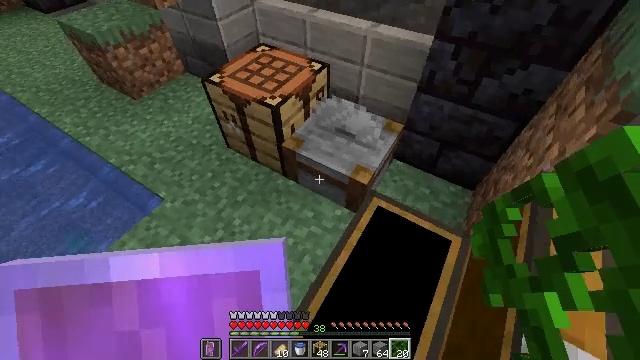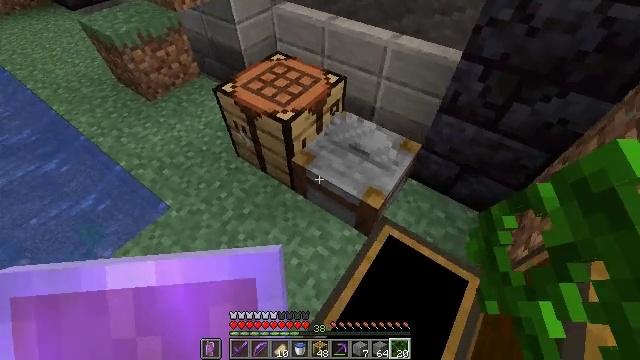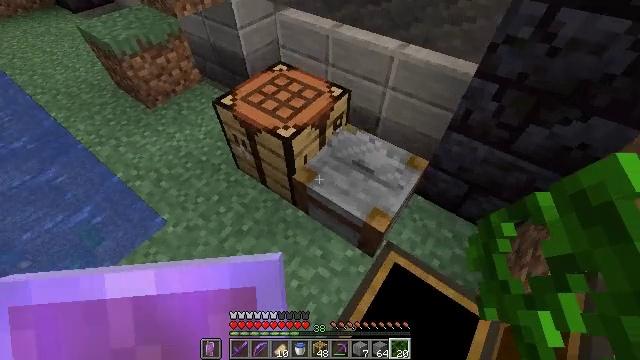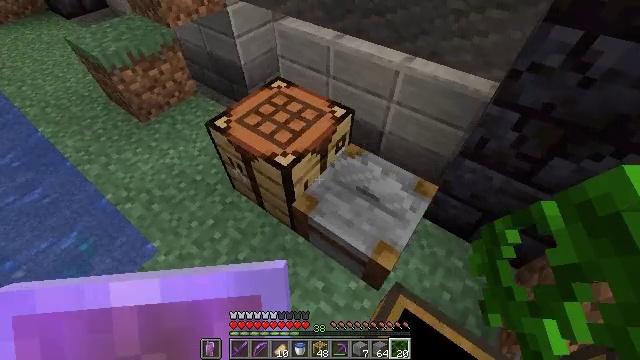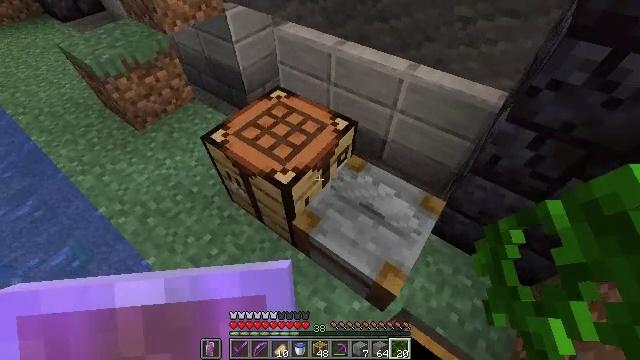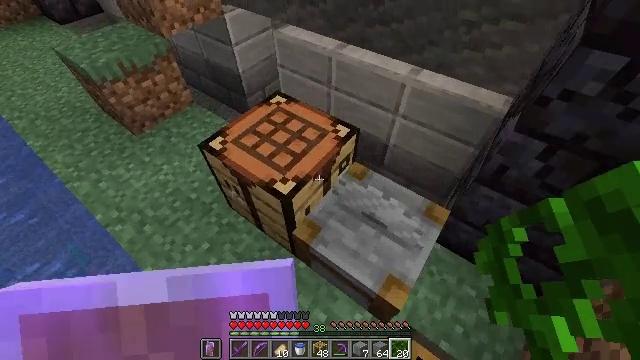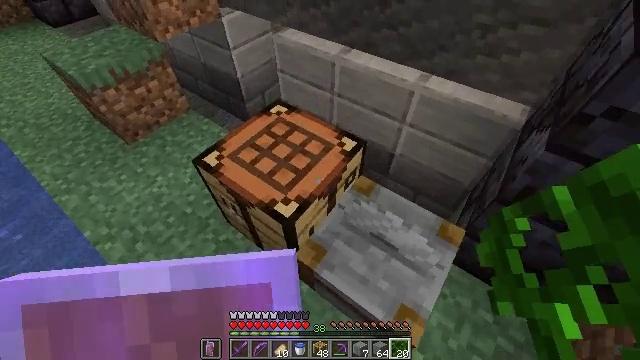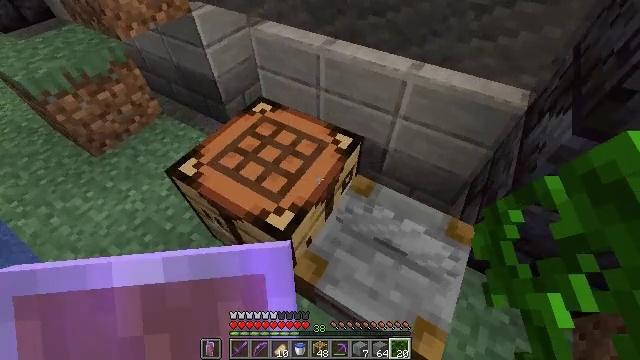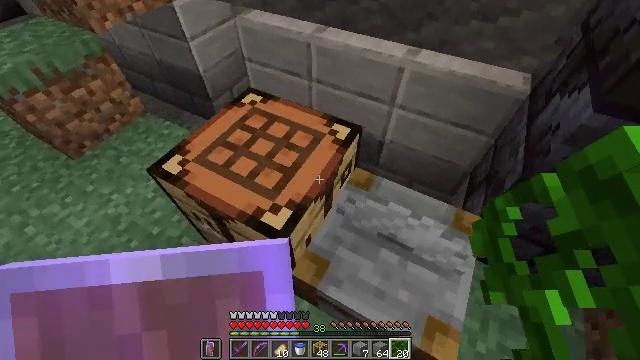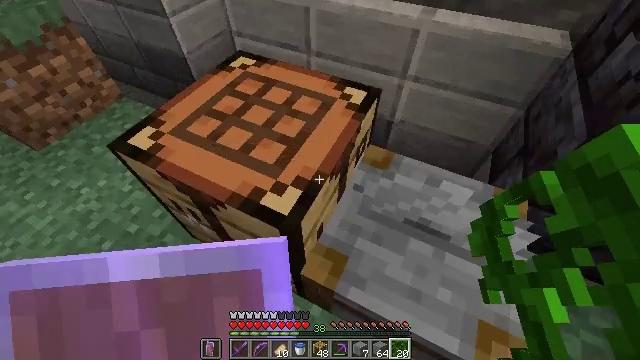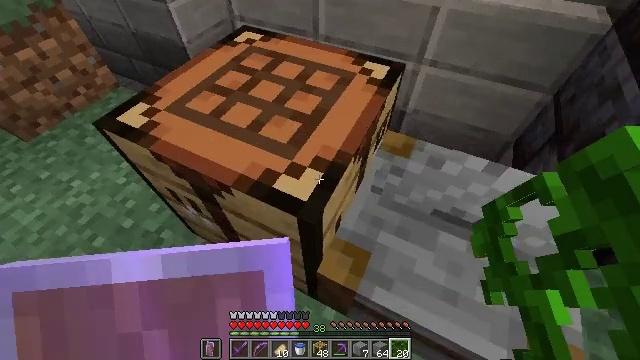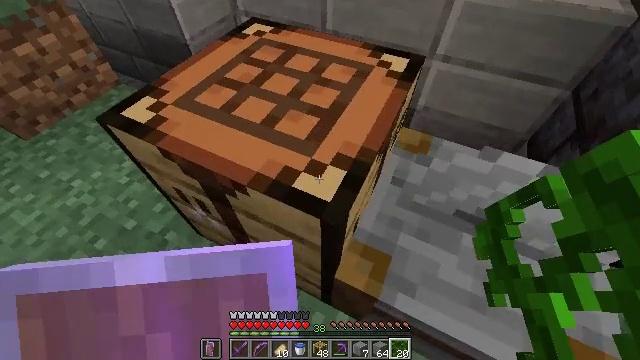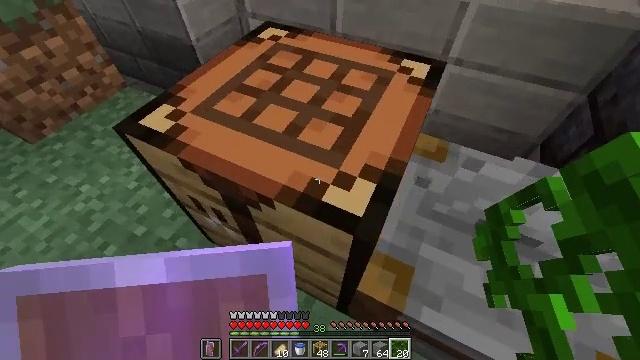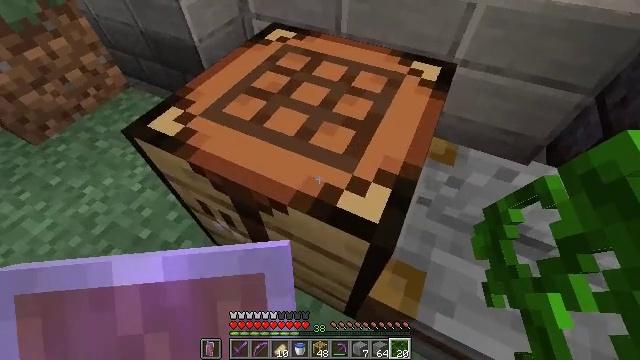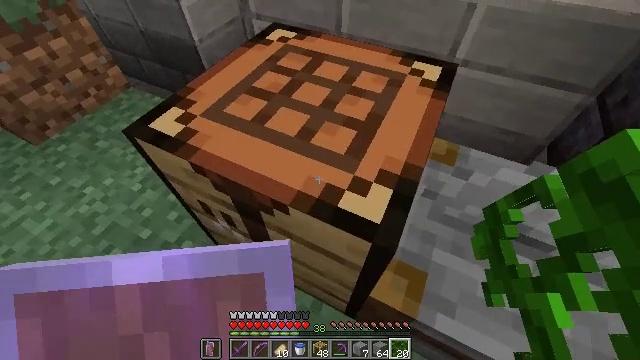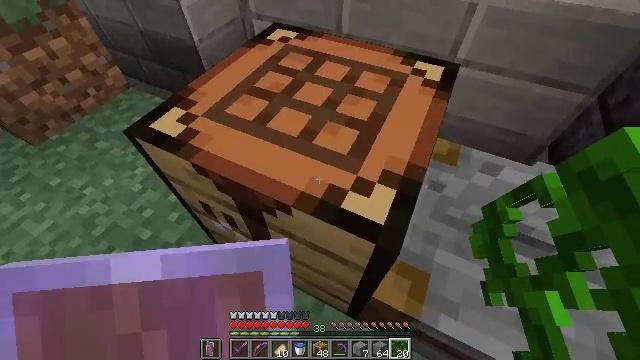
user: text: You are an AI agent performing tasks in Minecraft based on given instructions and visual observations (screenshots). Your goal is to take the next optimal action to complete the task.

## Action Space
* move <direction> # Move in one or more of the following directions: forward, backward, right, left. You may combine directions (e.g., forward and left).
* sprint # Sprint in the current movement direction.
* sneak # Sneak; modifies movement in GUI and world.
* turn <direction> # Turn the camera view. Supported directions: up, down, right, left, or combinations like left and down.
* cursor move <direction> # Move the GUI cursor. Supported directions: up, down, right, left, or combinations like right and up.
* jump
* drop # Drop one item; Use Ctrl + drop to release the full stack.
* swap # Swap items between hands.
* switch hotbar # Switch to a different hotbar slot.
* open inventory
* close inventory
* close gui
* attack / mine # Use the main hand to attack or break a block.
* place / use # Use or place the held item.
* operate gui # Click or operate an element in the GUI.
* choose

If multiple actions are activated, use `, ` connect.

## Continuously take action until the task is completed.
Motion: motion action
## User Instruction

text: Craft a set of stone brick stairs.
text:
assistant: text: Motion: move forward, turn left
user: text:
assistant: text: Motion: move forward
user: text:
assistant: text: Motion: move forward
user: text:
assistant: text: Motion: move forward
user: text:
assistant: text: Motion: move forward
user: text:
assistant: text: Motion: move forward and move left
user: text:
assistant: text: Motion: move forward and move left, turn right
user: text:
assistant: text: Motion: move forward and move left, turn right
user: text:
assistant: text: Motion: turn right
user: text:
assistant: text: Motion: no_op
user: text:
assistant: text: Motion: no_op
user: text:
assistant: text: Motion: no_op
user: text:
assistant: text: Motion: no_op
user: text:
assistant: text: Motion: no_op
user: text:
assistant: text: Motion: no_op
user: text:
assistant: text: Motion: turn right
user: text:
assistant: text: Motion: no_op
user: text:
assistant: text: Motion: no_op
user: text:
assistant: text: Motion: no_op
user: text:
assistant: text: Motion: turn right and down
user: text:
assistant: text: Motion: turn right and down
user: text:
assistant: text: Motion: no_op
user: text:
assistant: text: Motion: turn right
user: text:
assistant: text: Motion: turn right
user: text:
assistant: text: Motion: turn right
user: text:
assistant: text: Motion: no_op
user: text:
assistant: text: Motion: turn right and up
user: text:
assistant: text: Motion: turn right and up
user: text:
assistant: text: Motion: no_op
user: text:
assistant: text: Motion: use / place